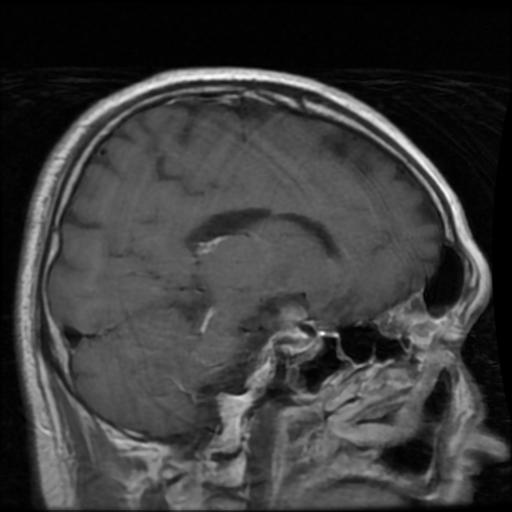
Label: pituitary